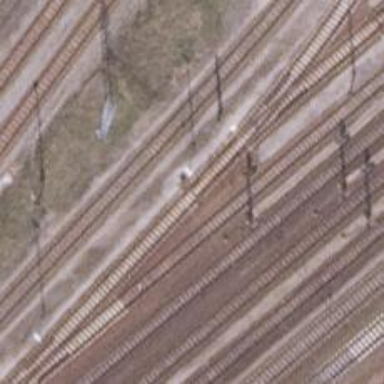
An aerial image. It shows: Railway switch.